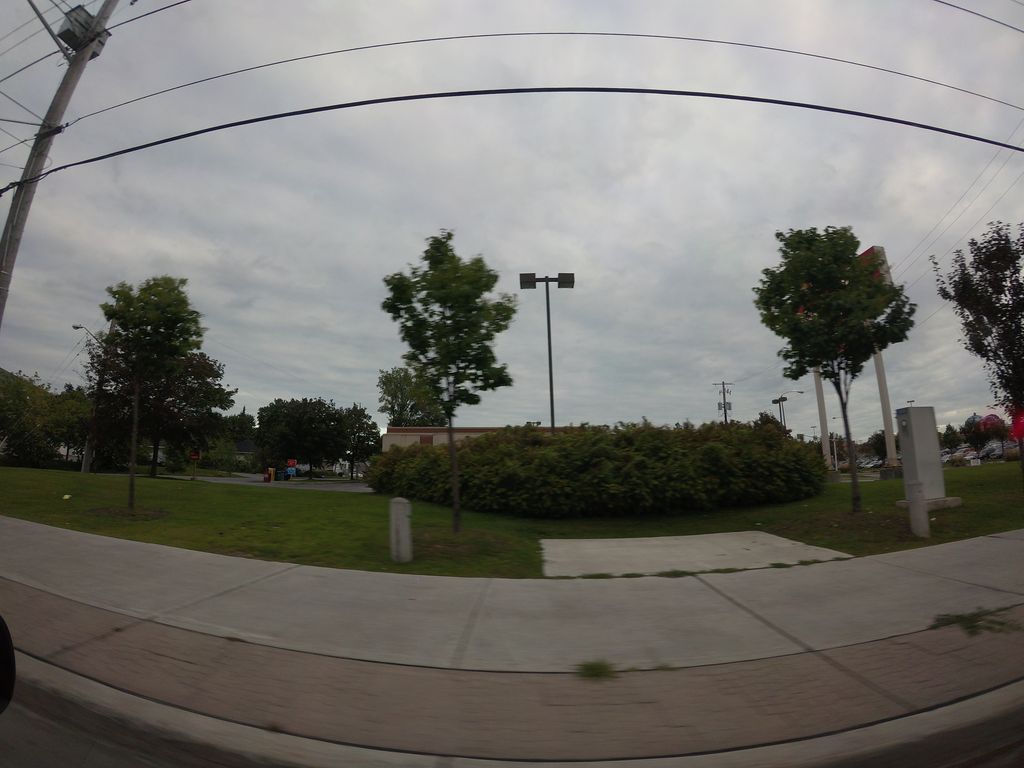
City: ottawa-gatineau